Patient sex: M
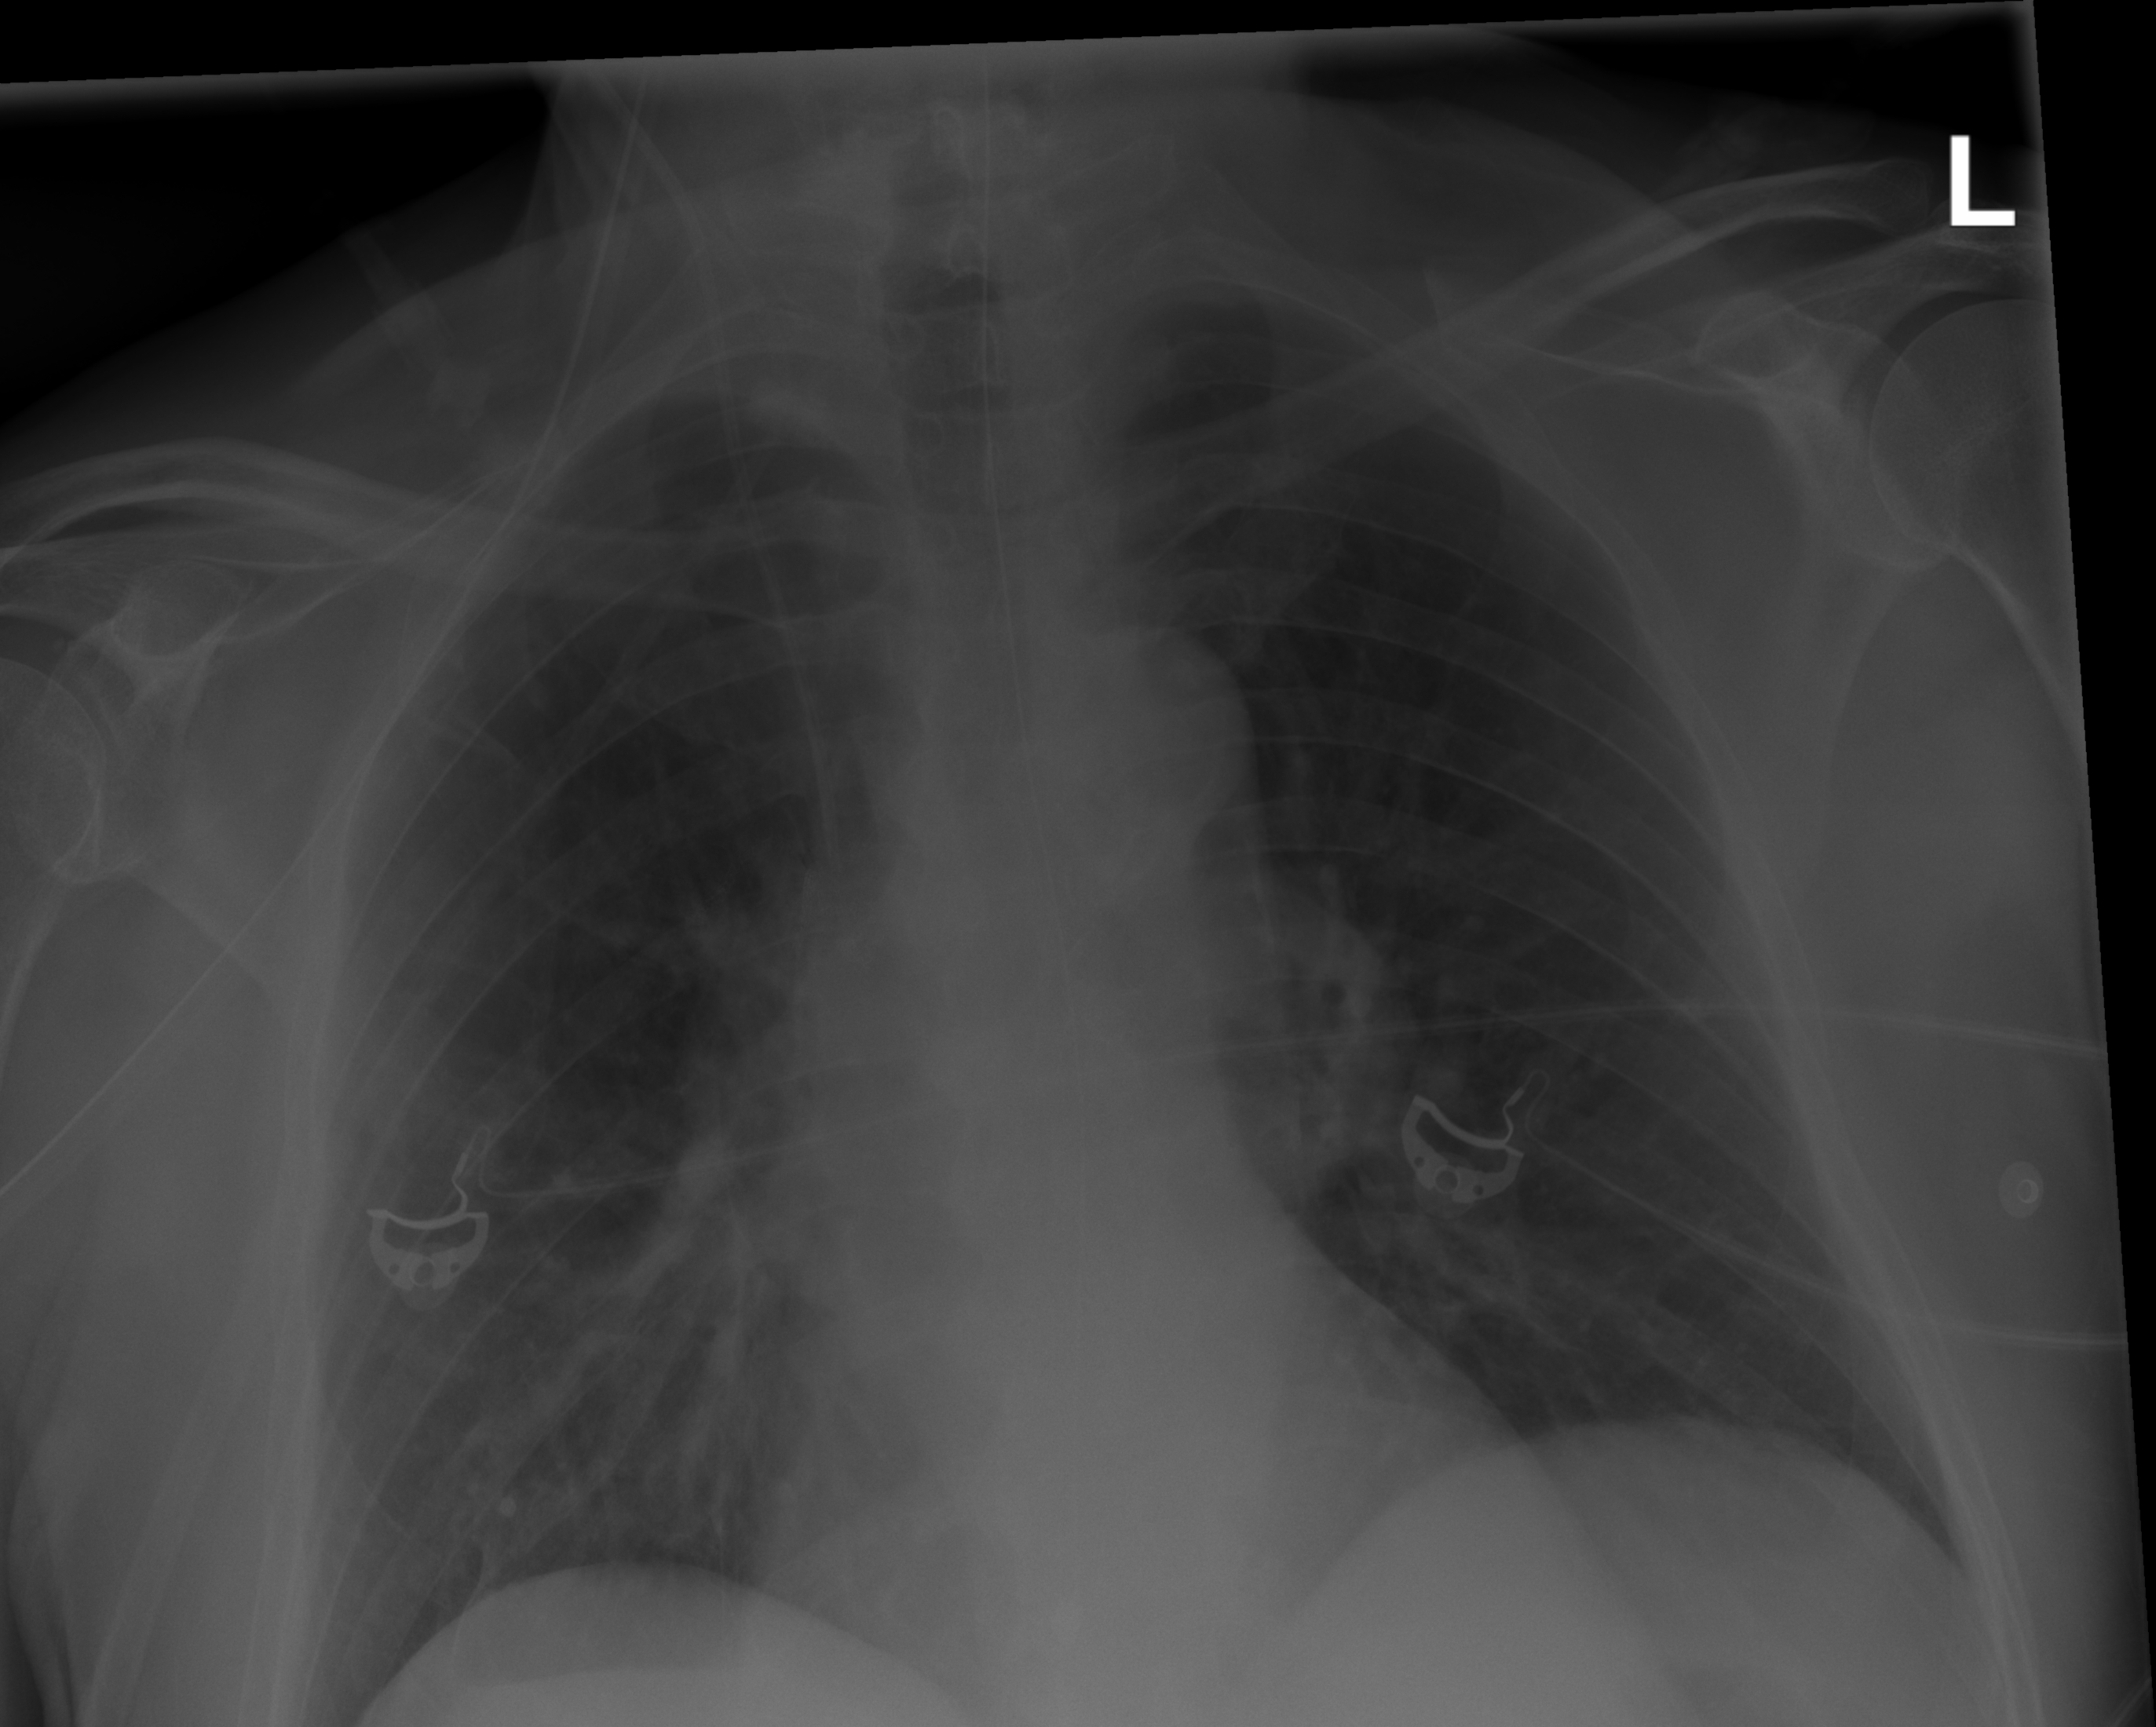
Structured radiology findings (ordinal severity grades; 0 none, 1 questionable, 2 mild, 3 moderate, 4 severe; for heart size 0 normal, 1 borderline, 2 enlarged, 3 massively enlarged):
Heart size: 0
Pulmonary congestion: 0
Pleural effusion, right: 0
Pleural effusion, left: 0
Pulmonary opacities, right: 2
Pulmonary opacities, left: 0
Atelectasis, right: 0
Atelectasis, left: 0